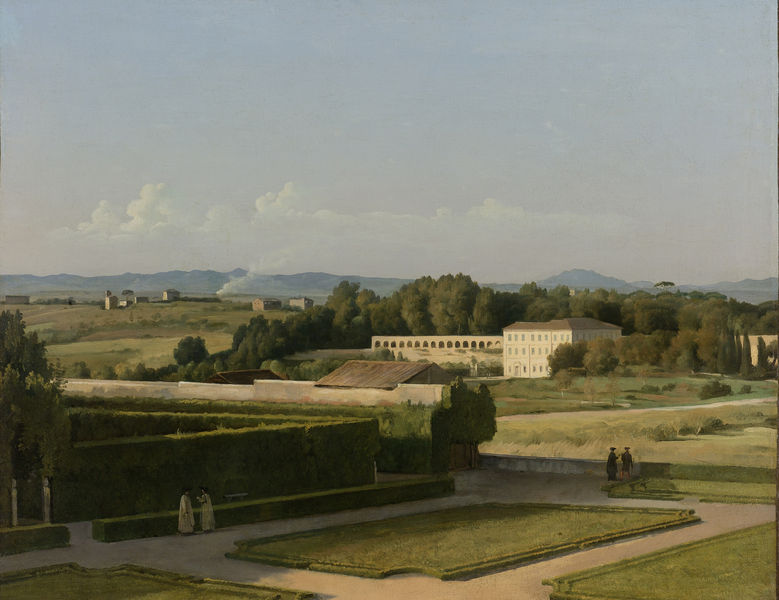
Titel: Gezicht op de tuinen van Villa Medici
Künstler: Michel-Martin Drölling
Standort: Amsterdam
Institution: Rijksmuseum
Schlagwörter: himmel, wolken, grün, landschaft, menschen, anlage, gebäude, haus, park, parkanlage, rasen, wiese, leute, architektur, holland, niederlande, weite, personen, garten, berge, mauer, hecke, spazieren, portal, schloß, landwirtschaft, mönche, spaziergänger, toskana, hecken, lustwandeln, büche